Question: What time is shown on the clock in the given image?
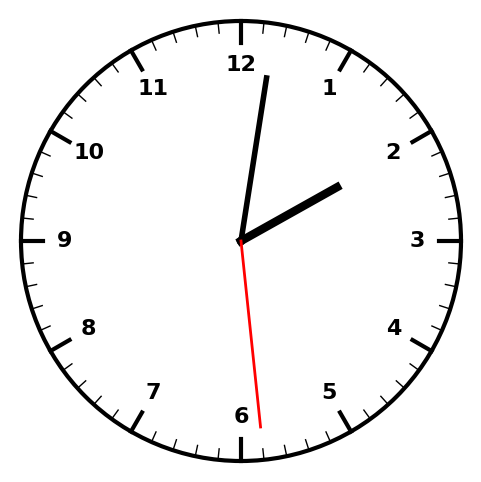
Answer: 02:01:29